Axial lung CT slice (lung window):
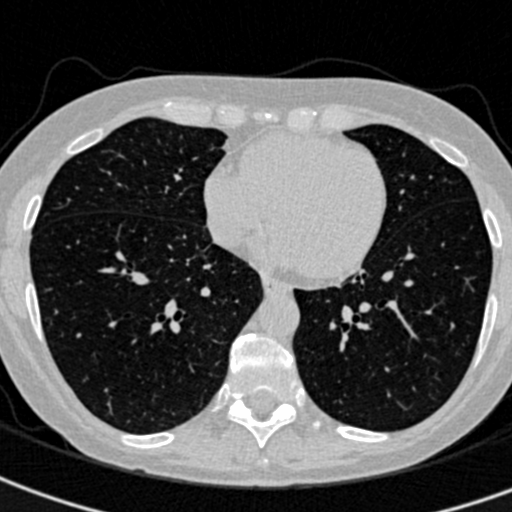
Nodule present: no